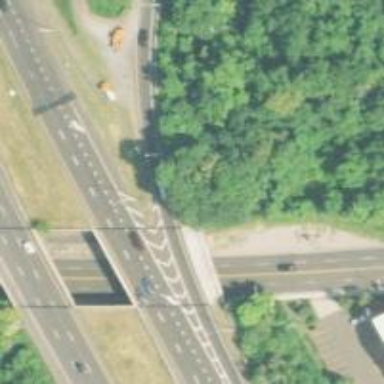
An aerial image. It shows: Bridge with asphalt surface. It is part of motorway link.